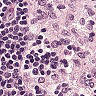
Metastatic tissue present: no